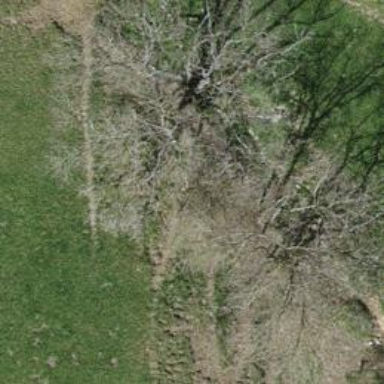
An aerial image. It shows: Single tag "natural: tree."